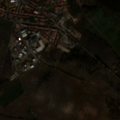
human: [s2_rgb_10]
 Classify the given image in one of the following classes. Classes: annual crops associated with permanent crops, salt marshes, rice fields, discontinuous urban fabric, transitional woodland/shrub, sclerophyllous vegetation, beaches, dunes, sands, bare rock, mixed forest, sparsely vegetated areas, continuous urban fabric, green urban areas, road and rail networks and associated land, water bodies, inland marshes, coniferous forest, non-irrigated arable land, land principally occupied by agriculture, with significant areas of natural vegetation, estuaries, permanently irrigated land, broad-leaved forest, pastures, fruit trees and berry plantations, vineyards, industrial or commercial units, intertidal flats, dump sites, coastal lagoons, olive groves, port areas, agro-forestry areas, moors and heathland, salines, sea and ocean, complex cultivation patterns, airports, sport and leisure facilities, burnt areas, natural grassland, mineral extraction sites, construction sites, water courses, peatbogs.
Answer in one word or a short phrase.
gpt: continuous urban fabric, non-irrigated arable land, olive groves, annual crops associated with permanent crops, broad-leaved forest